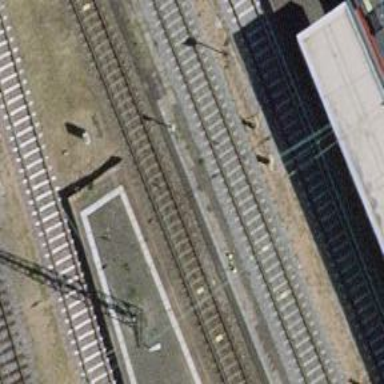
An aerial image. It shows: Railway signal.